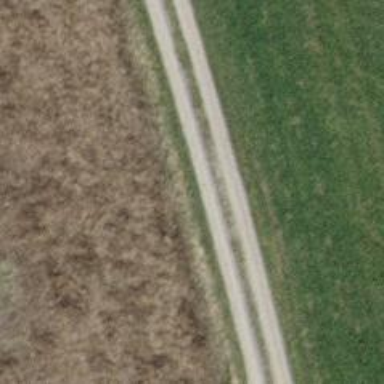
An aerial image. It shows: Compacted track road with grade3 tracktype.